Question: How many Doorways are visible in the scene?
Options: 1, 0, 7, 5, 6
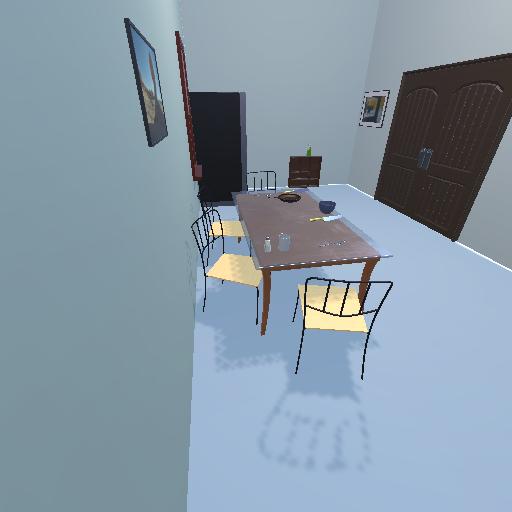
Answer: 1